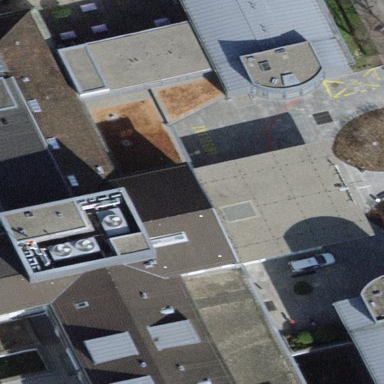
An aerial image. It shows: Section of building's roof.